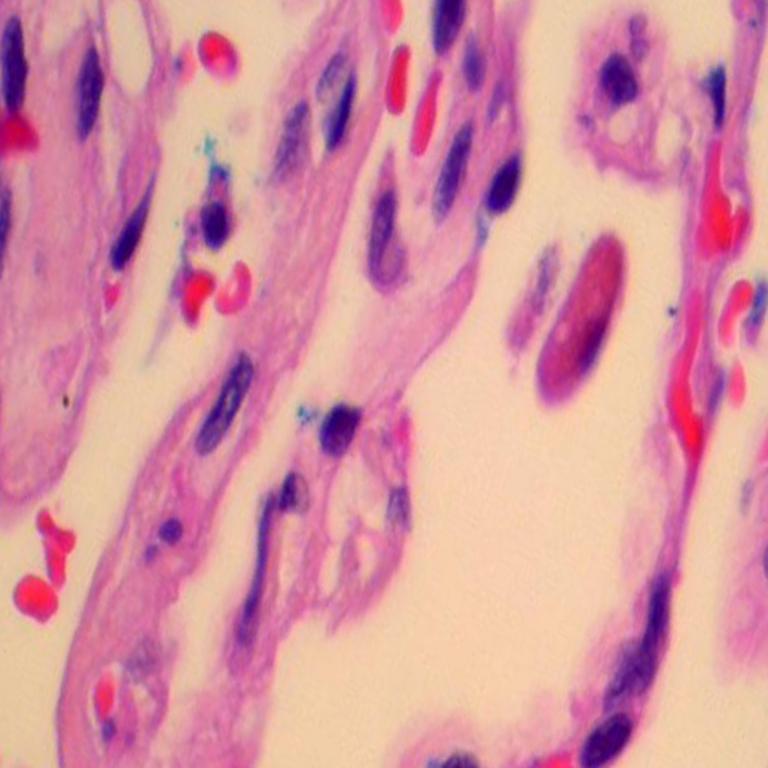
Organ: lung
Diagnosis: benign